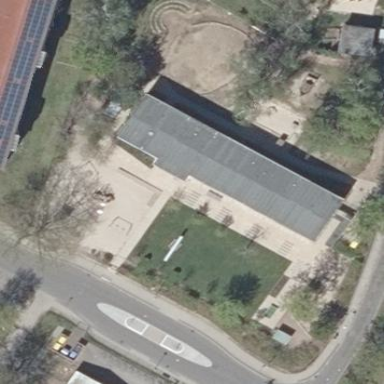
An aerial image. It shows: Kindergarten building.